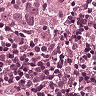
Metastatic tissue present: yes